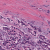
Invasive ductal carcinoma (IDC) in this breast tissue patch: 1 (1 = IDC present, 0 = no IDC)